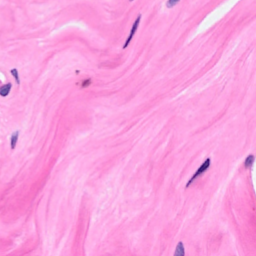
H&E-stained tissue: Breast